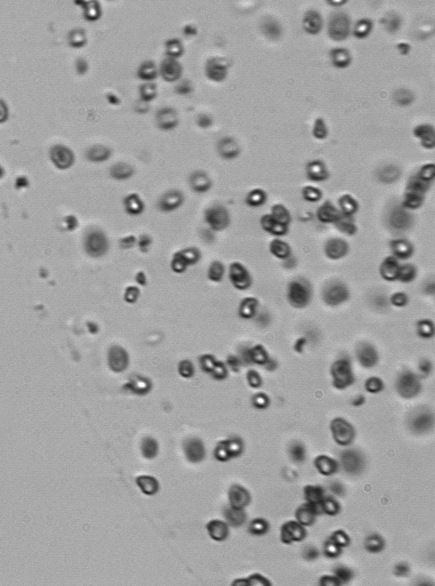
Label: Phaeocystis